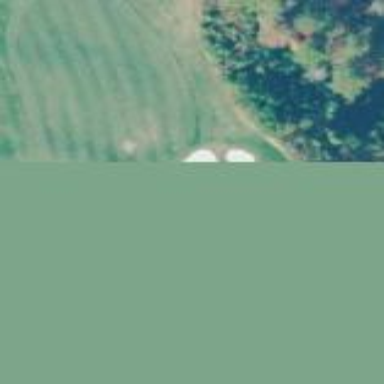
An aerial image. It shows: Golf fairway surrounded by grass.